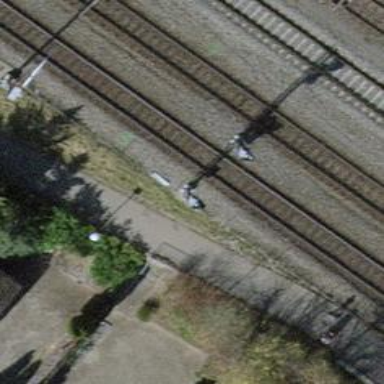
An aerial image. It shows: Railway signal.